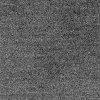
Atmospheric dust classification: dusty